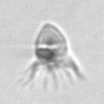
Label: Ciliophora